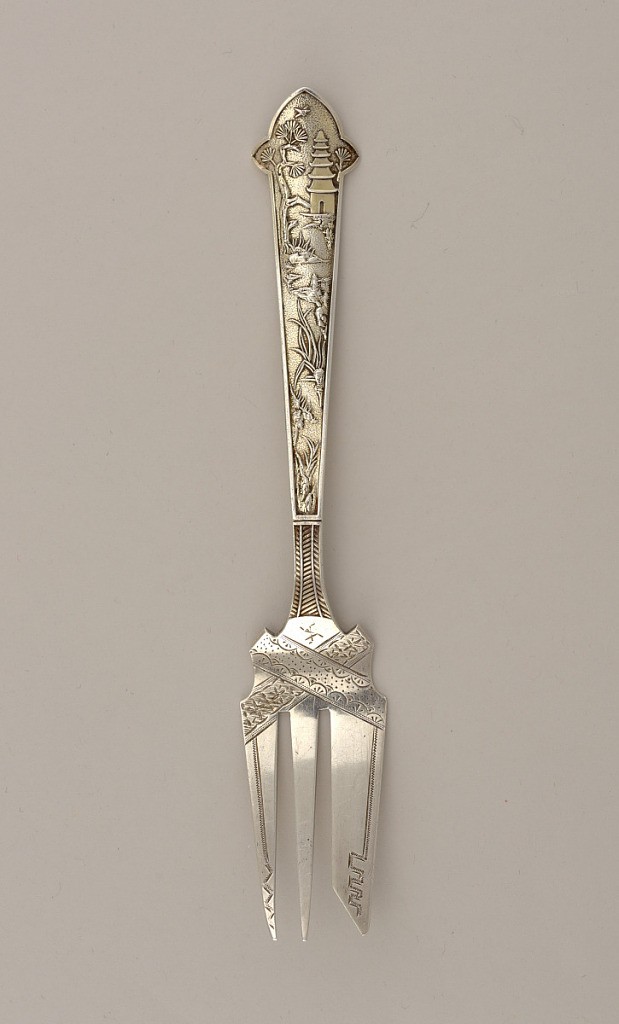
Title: fork
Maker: Gorham Manufacturing Company, Providence, Rhode Island, USA, founded 1818
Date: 1875–80
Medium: gold plated, silver
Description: Fish fork engraved on both handle and prongs. On prongs: abstract and floral pattern; handle decorated with pagoda and trees in landscape; terminal with scalloped edge.